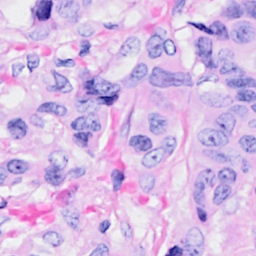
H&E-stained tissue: Breast